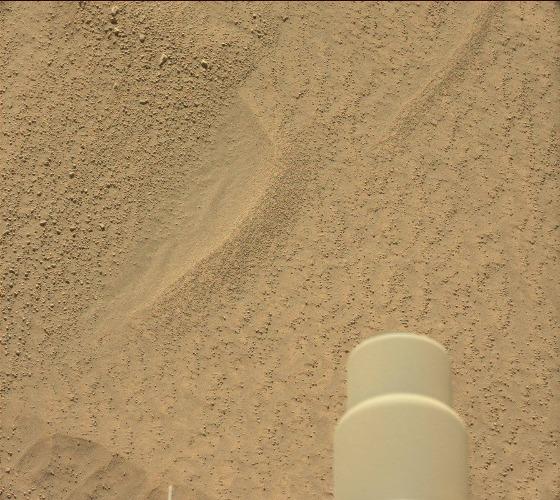
Terrain classes present: Background, Gravel / Sand / Soil